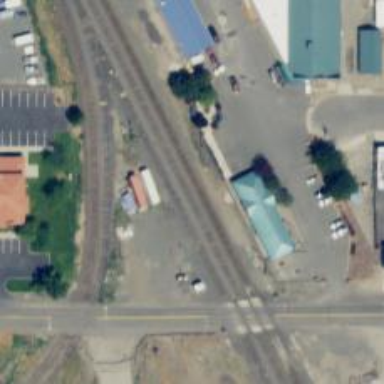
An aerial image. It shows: Historic railway station.